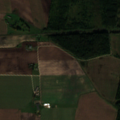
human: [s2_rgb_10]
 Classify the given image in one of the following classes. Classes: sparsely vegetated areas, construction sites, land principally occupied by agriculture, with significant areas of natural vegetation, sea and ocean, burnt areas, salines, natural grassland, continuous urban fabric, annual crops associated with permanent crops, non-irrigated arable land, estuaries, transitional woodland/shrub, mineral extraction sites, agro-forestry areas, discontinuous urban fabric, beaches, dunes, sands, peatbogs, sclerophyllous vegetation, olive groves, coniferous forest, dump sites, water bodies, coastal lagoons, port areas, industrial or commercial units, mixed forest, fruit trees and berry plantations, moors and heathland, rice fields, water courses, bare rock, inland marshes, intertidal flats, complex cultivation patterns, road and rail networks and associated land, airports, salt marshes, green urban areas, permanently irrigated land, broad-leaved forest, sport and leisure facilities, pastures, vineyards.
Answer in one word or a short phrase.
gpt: non-irrigated arable land, complex cultivation patterns, broad-leaved forest, transitional woodland/shrub